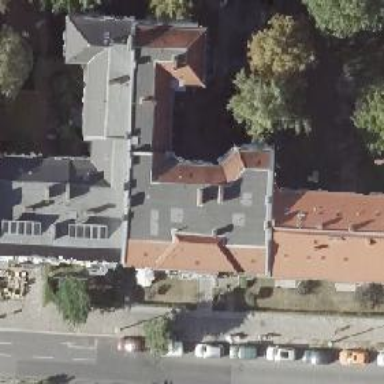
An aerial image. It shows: The image shows part of apartment building.